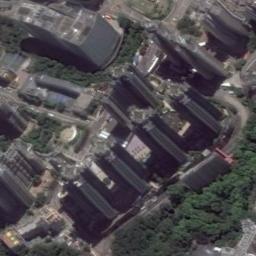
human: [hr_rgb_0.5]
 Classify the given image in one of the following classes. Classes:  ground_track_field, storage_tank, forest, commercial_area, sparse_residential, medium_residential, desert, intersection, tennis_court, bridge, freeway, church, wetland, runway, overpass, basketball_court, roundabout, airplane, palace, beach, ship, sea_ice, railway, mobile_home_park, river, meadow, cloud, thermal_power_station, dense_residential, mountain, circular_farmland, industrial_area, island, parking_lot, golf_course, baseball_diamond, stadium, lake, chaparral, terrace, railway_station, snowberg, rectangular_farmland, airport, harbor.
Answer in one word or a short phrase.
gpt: commercial_area